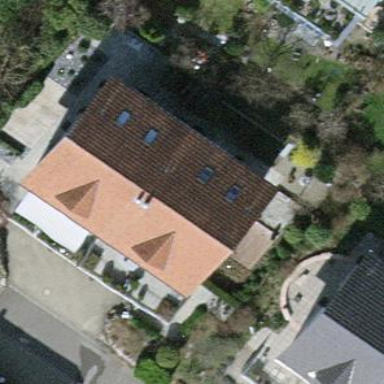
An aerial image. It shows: Terrace building.